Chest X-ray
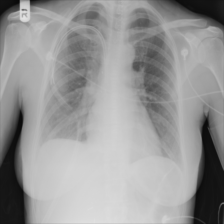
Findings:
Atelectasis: negative
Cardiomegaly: negative
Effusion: negative
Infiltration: negative
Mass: negative
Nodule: negative
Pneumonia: negative
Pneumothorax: positive
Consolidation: negative
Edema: negative
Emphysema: negative
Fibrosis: negative
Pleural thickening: negative
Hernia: negative